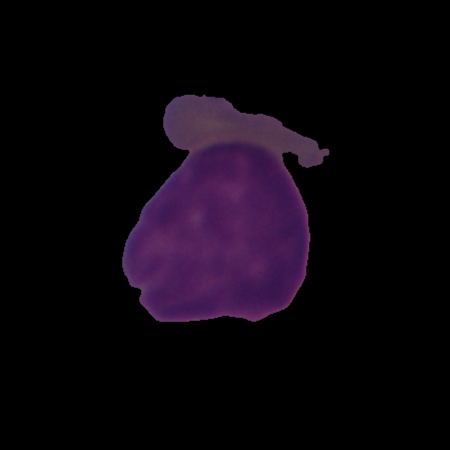
Label: cancer